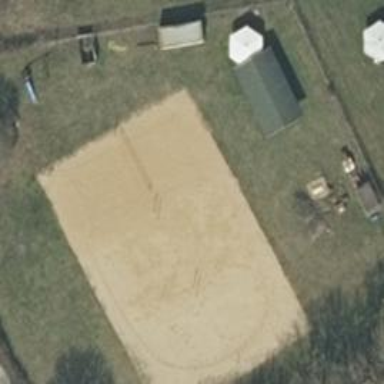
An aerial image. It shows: Pitch used for beach volleyball.